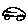
Label: car